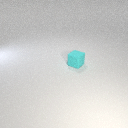
small cyan rubber cube